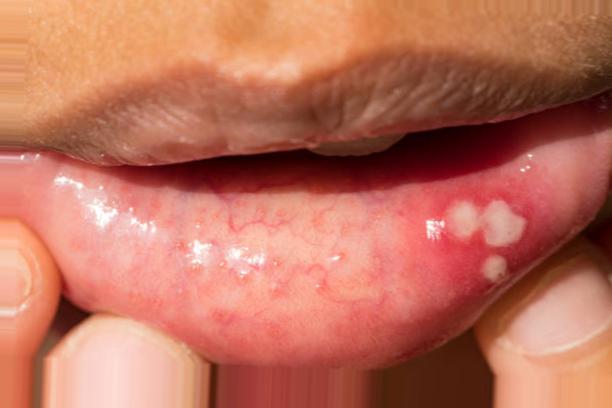
Condition: Mouth Ulcer